Question: I am working on 'CFTree'. I need to get all siblings on same depth for example in following figure I need an array of all 8 'CFTreeRef' on 3rd depth. How can I get that?

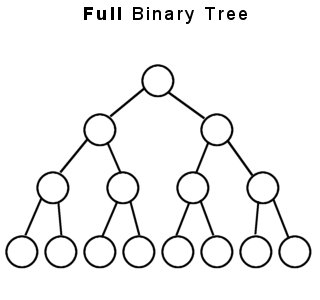
Answer: Following your depth numbering - i.e. starting with root at 1, not 0:
'''
-(void)allNodesFromTree:(CFTreeRef)node currentDepth:(int)currDepth atDepth:(int)depth nodesFound:(NSMutableArray*)nodes
{
bool atTargetDepth = depth -1 == currDepth;
CFTreeRef curChild = CFTreeGetFirstChild(node);
for (; curChild; curChild = CFTreeGetNextSibling(curChild)) {
if(atTargetDepth) //stop recursion if target depth reached
{
[nodes addObject:(__bridge id)(curChild)];
}
else [self allNodesFromTree:curChild currentDepth:currDepth+1 atDepth:depth nodesFound:nodes];
}
}
'''
To make things a bit cleaner, you might wrap it in a helper function:
'''
-(NSMutableArray*)allNodesFromTree:(CFTreeRef)node atDepth:(int)depth
{
NSMutableArray *nodesArray = [[NSMutableArray alloc]init];
[self allNodesFromTree:node currentDepth:0 atDepth:depth nodesFound:nodesArray];
return nodesArray;
}
'''
Then you can just call
'''
NSMutableArray *nodes = [self allNodesFromTree:root atDepth:3];
'''